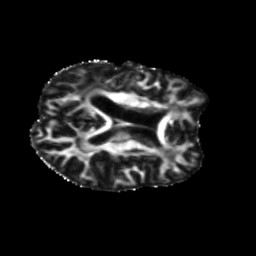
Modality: FA
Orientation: axial
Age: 58
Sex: female
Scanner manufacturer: siemens
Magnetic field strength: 3 T
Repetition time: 5.25 s
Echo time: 0.08 s